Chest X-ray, PA view. Patient: 57 years old, sex M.
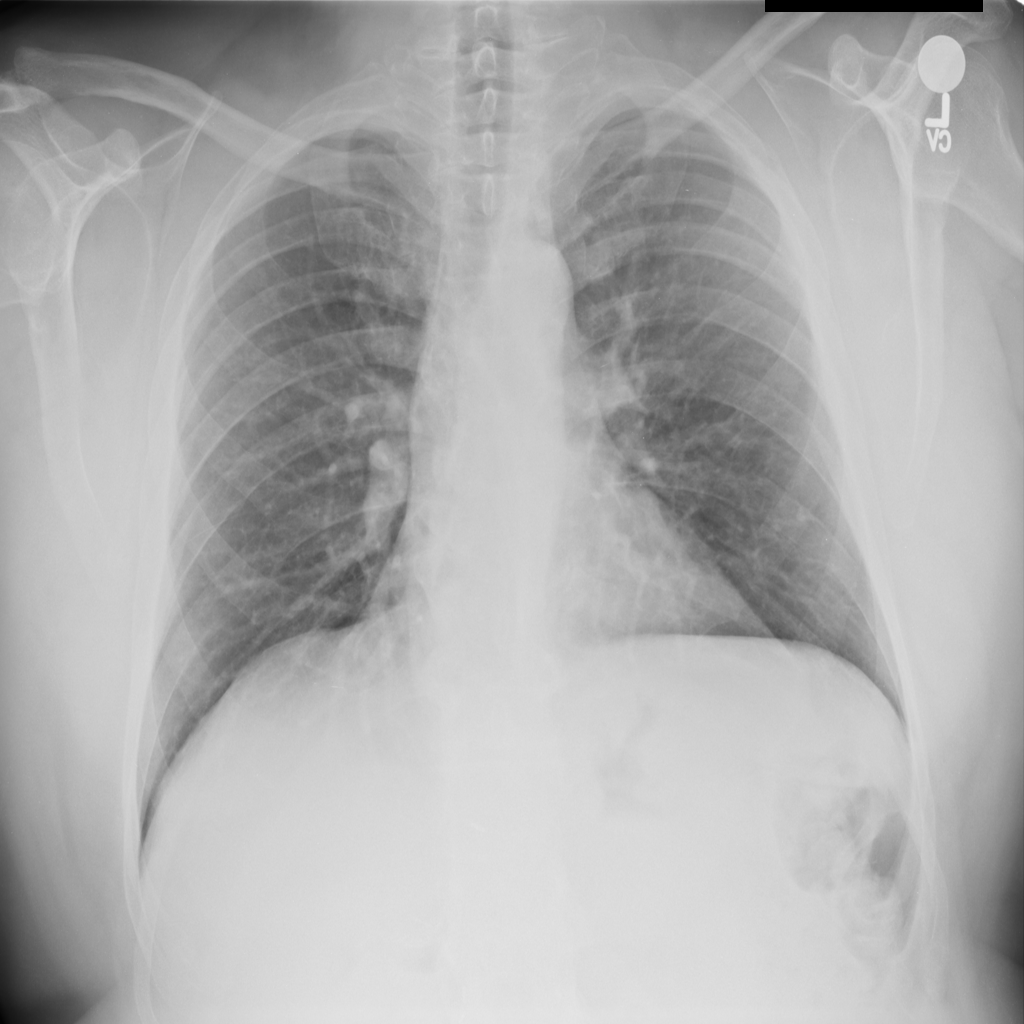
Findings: No Finding